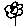
Label: flower